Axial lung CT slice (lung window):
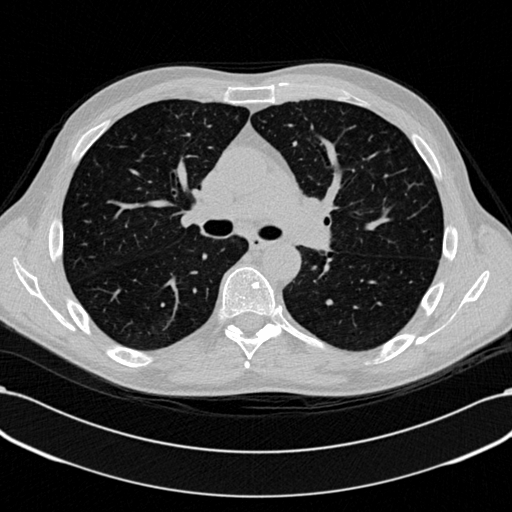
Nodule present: no